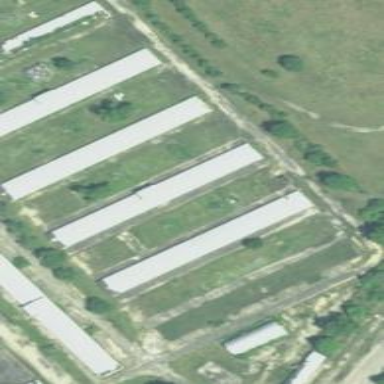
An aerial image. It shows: Stable building.